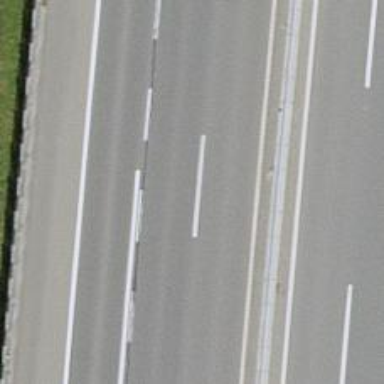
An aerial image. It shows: Motorway.